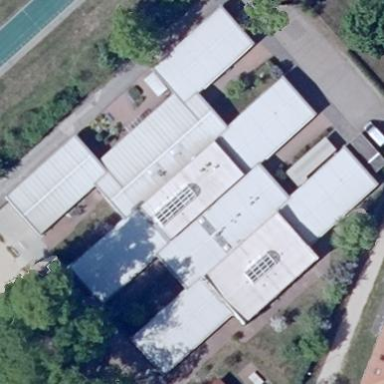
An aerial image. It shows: Kindergarten building that is part of school.